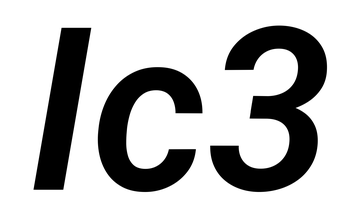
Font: Roboto-Italic_SemiBold_Italic